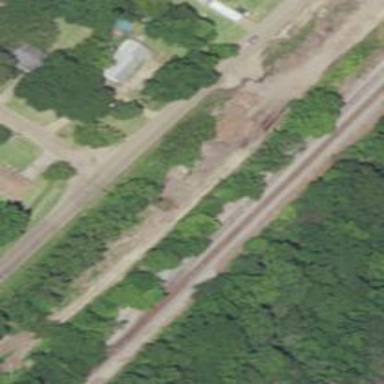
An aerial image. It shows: Railway siding for service.